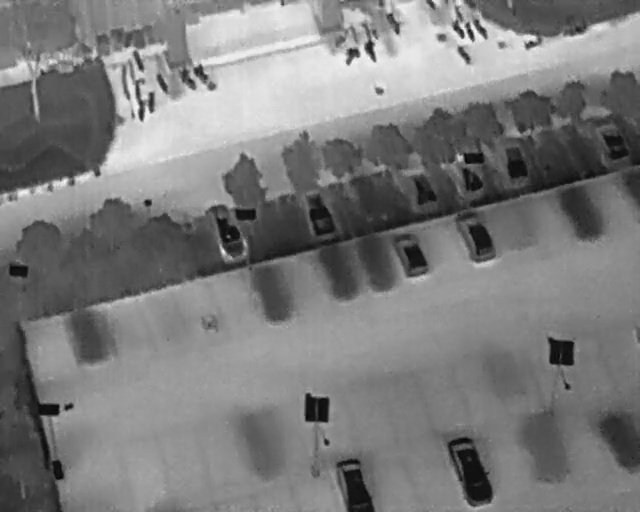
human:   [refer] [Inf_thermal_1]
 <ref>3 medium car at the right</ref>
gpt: <box>[[68, 30, 76, 37, 159], [76, 28, 83, 34, 163], [69, 42, 78, 48, 157]]</box>

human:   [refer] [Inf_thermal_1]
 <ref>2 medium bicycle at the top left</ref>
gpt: <box>[[19, 10, 23, 12, 159], [27, 14, 31, 16, 148]]</box>

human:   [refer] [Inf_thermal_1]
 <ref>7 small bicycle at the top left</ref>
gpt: <box>[[17, 13, 20, 15, 168], [18, 16, 21, 18, 2], [18, 12, 22, 14, 163], [19, 16, 23, 18, 168], [20, 20, 24, 22, 5], [21, 18, 25, 20, 2], [23, 15, 27, 17, 155]]</box>

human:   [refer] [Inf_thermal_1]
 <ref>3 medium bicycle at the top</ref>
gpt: <box>[[29, 13, 34, 16, 148], [53, 9, 56, 12, 17], [55, 8, 60, 11, 161]]</box>

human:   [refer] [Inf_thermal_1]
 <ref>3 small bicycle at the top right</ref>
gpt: <box>[[70, 1, 73, 3, 161], [69, 4, 73, 6, 146], [71, 4, 75, 7, 164]]</box>

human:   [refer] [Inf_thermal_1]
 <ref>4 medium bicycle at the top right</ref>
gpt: <box>[[70, 9, 74, 12, 150], [73, 4, 76, 6, 151], [81, 5, 84, 10, 162], [88, 2, 91, 8, 162]]</box>

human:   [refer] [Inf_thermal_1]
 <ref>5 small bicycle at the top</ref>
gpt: <box>[[53, 5, 56, 7, 161], [55, 4, 58, 7, 161], [59, 3, 63, 5, 161], [51, 6, 54, 8, 26], [66, 0, 68, 2, 2]]</box>